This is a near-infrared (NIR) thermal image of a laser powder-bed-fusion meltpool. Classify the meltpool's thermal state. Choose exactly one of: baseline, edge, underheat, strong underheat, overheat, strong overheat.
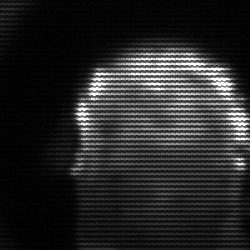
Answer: baseline